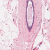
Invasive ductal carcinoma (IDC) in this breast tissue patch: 0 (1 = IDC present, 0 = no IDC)